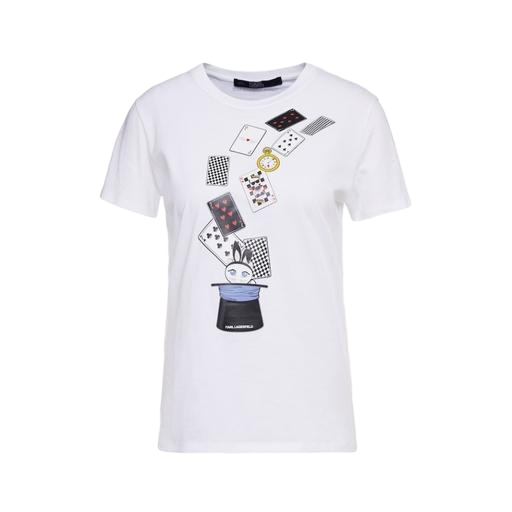
t-shirt twist graphic, graphic tee, graphic t-shirt, white background